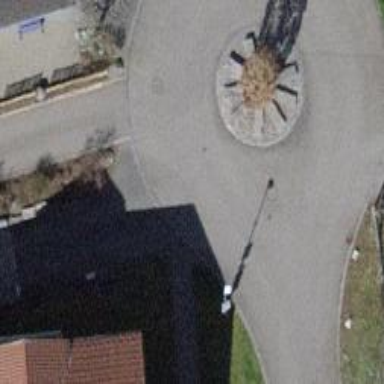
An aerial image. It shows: Roundabout on residential road.